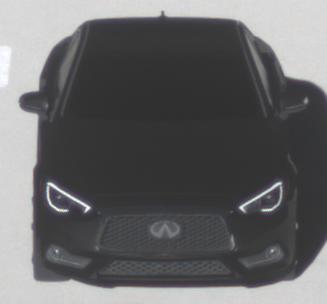
Make: Infiniti
Model: Q60 2.0t
Detailed model: Q60 (V37)
Model produced from: 2016/10
Model produced until: 2018/08
Doors: 2
Color: black
Road condition: dry road
Daytime: morning or afternoon
Contrast: high contrast